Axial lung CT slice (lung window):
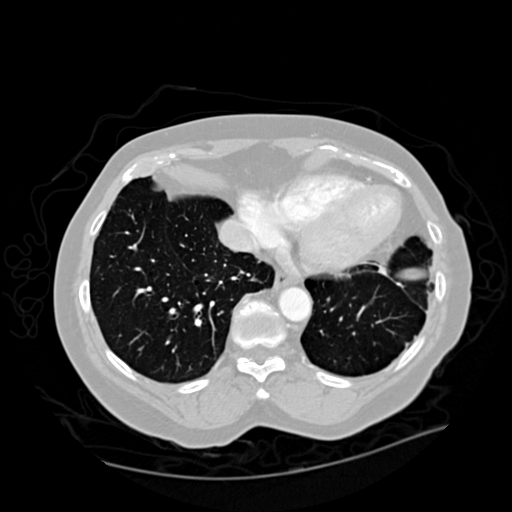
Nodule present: no